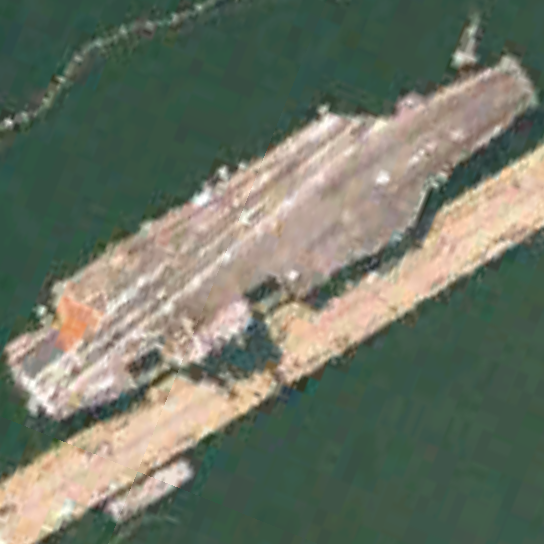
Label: aircraft_carrier